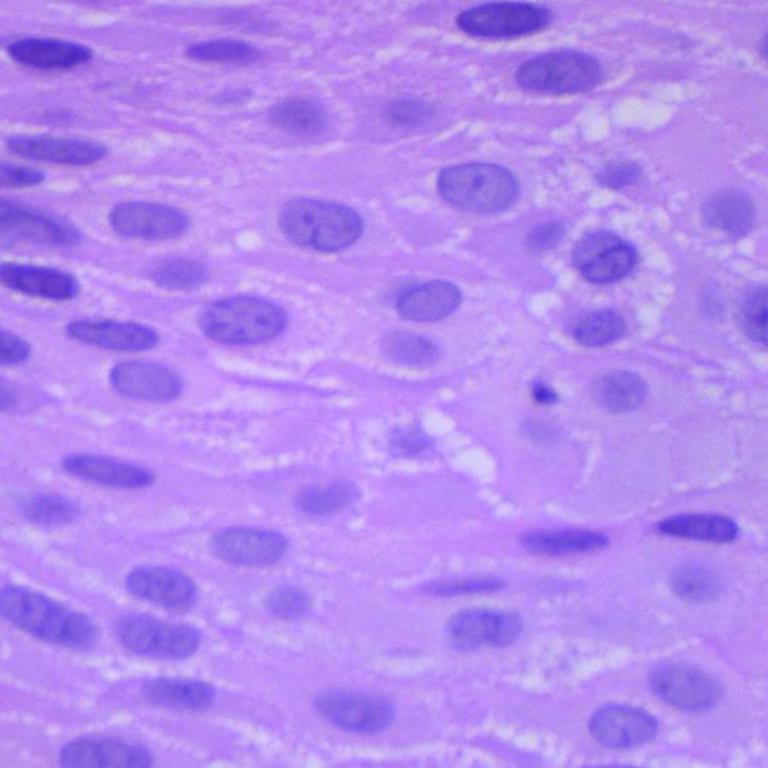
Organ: lung
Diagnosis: squamous carcinomas